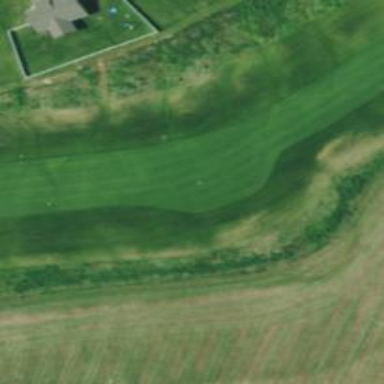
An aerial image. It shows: View of golf hole.